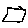
Label: hexagon